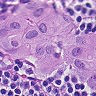
Metastatic tissue present: yes